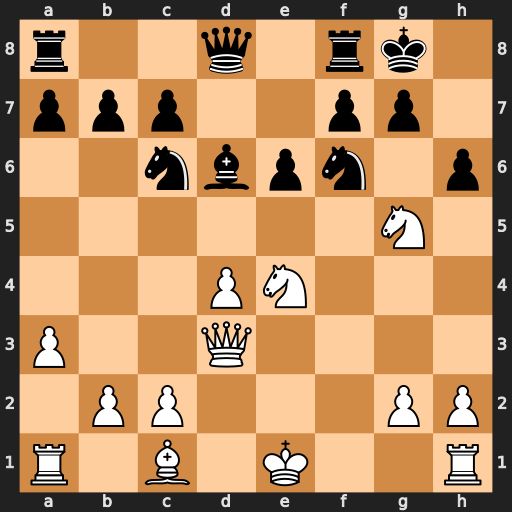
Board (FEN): r2q1rk1/ppp2pp1/2nbpn1p/6N1/3PN3/P2Q4/1PP3PP/R1B1K2R
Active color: w
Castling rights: KQ
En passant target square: -
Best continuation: Nxf6+ gxf6 Qh7#